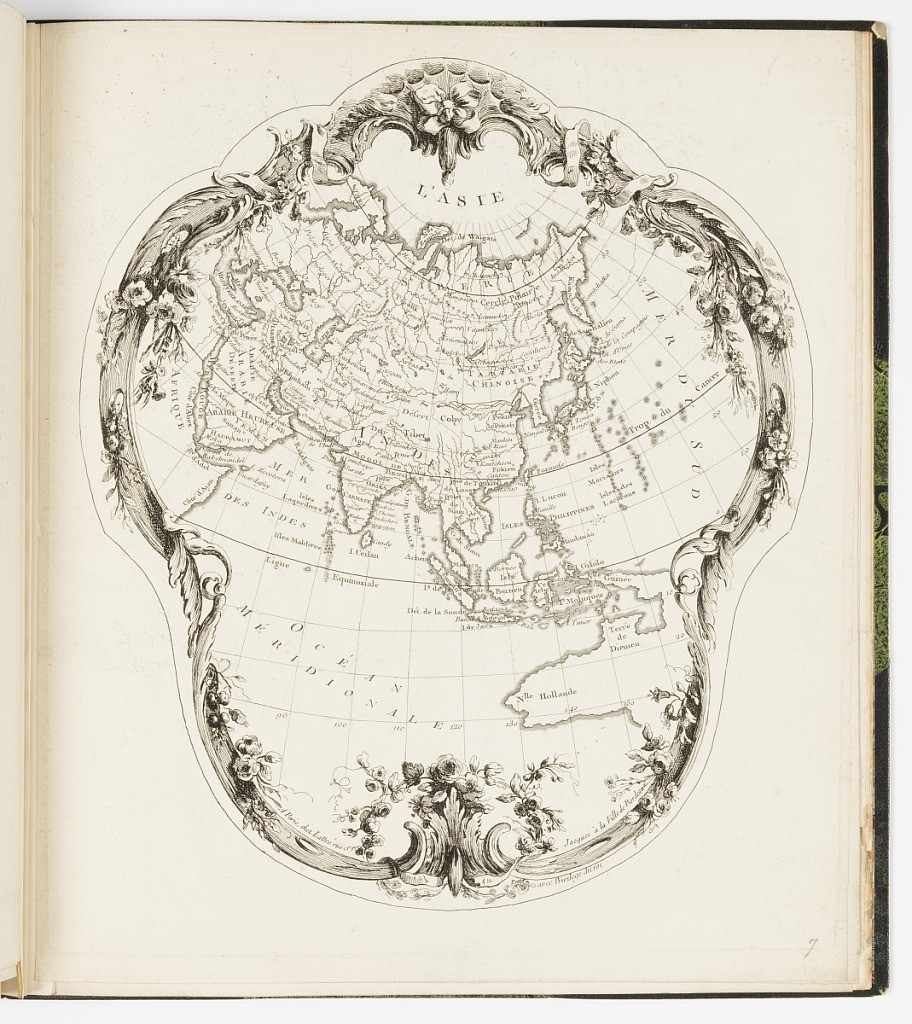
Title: L'ASIE
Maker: Jean Lattré, French, ca. 1722 – 1791
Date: mid- 18th–late 18th century
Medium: Etching and engraving on laid paper
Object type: Print
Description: Design for a hand fan with a map of Asia framed within an upside-down pear-shaped rococo border ornamented with flowers, acanthus leaves, c-scrolls, and ribbons. The plate is titled and addressed.